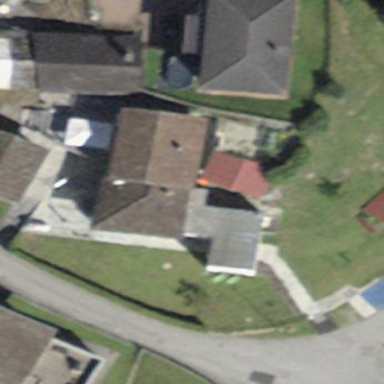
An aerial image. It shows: Detached building.